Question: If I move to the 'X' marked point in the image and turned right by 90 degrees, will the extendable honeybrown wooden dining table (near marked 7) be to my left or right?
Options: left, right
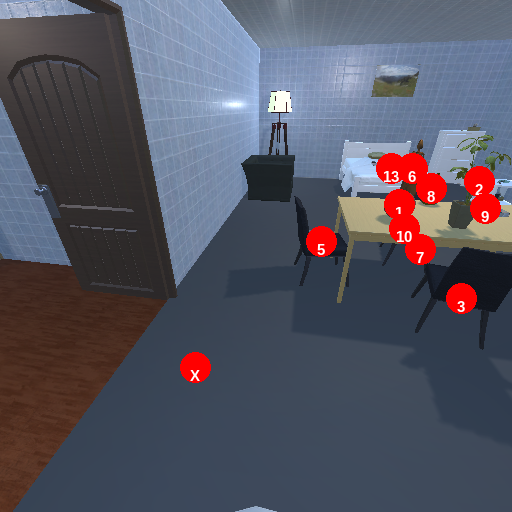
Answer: left